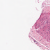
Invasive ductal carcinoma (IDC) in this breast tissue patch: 0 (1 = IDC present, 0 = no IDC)